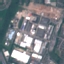
Land use / land cover class: Industrial